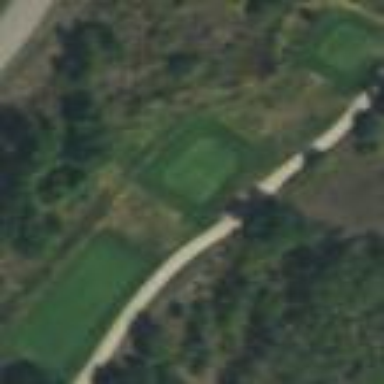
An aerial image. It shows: Rough area on grassy golf course.